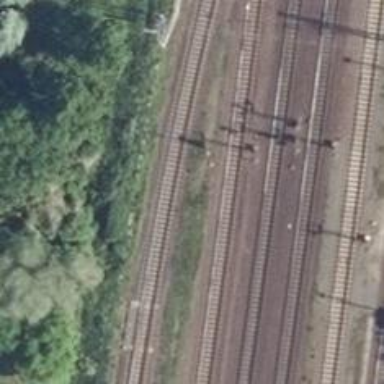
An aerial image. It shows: Railway track with contact lines for electrification.